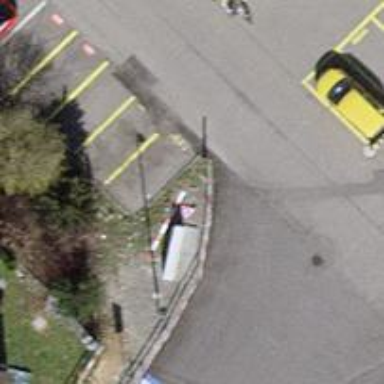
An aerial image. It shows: Bicycle repair station.